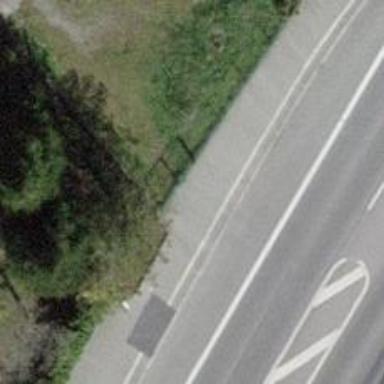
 designed as bay platform for public transport."